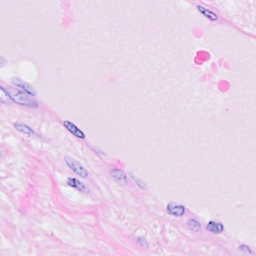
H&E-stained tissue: Breast